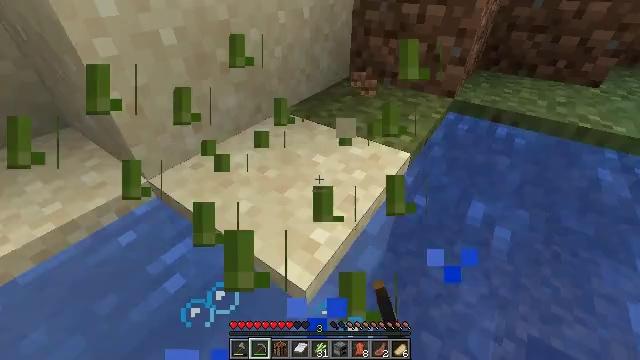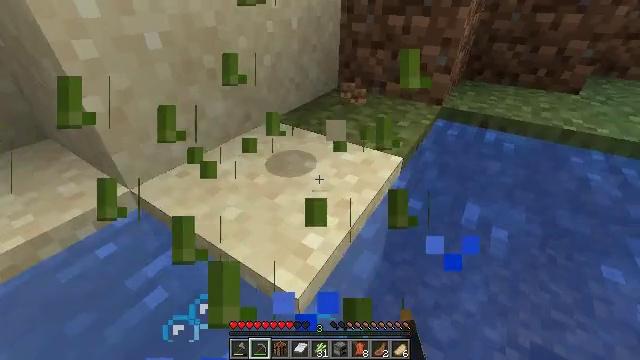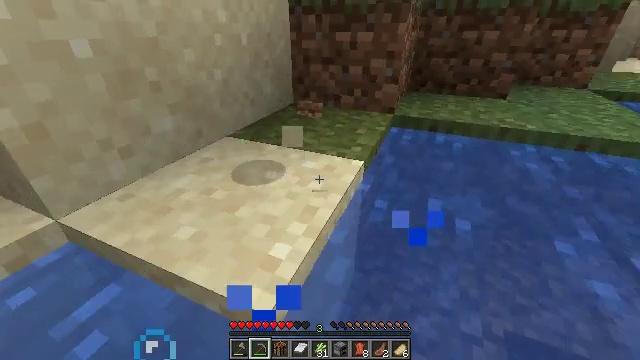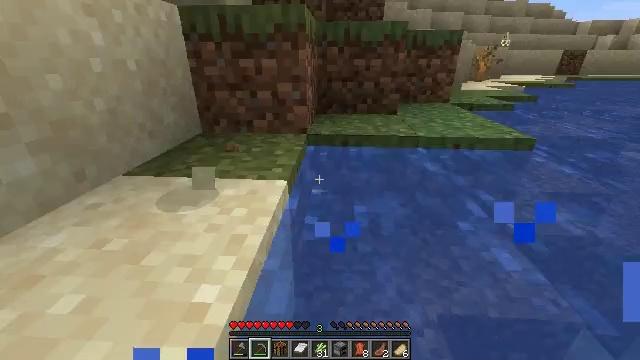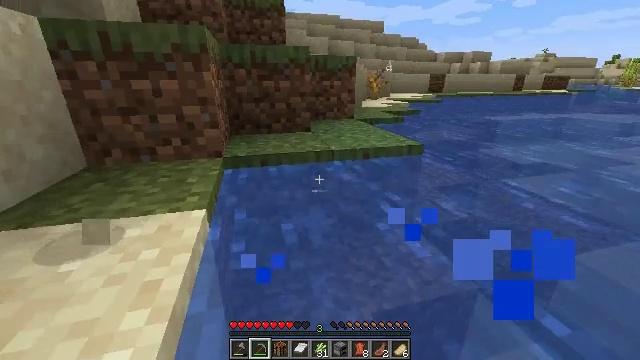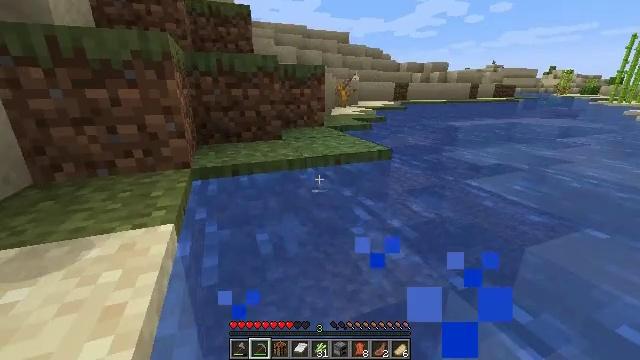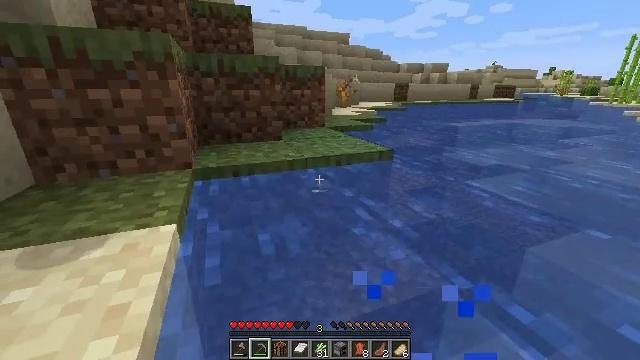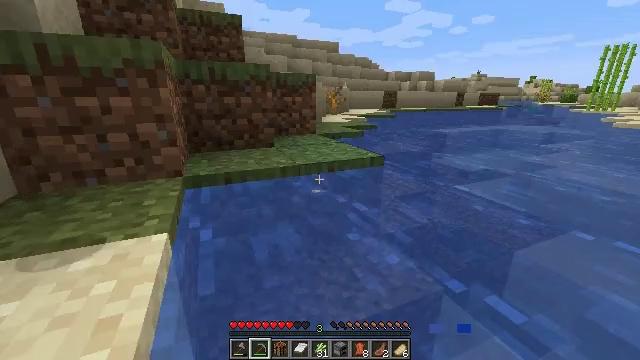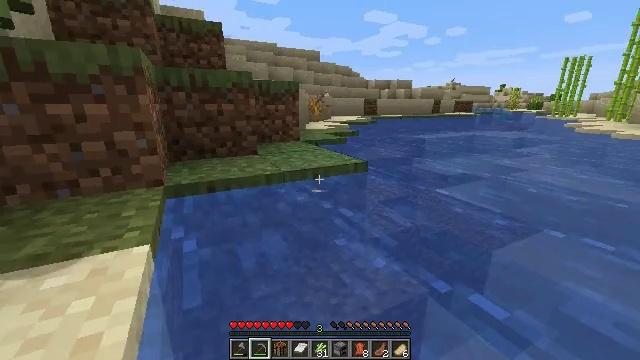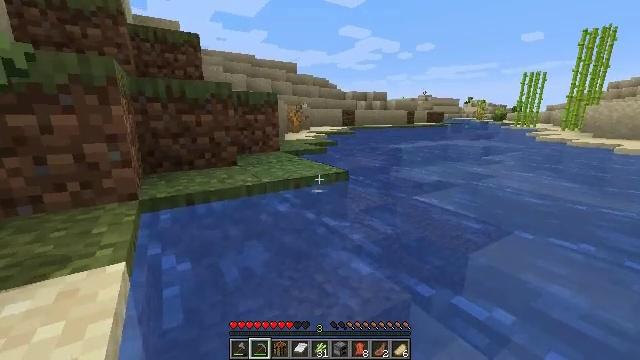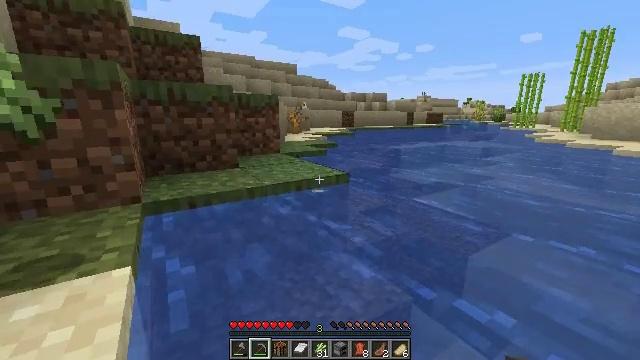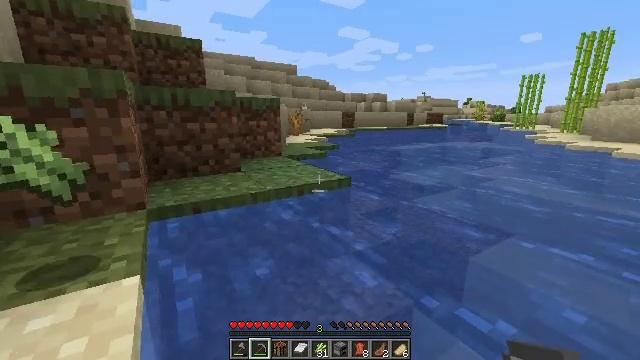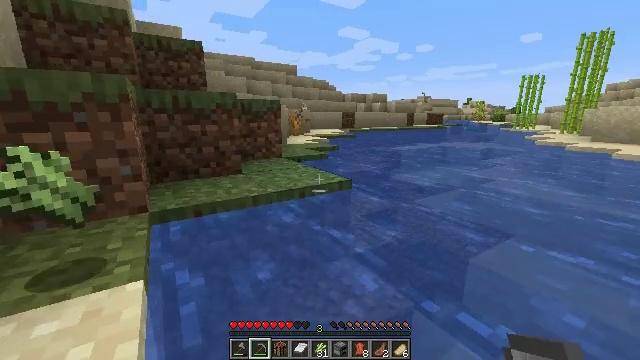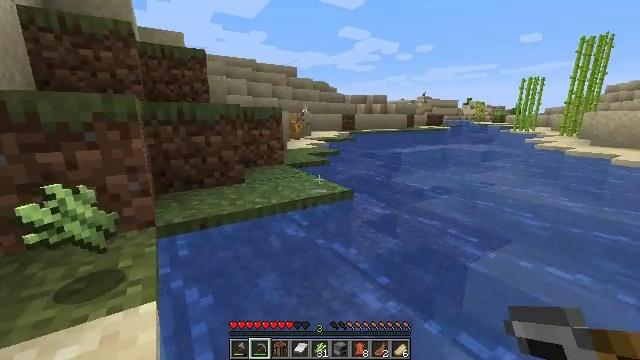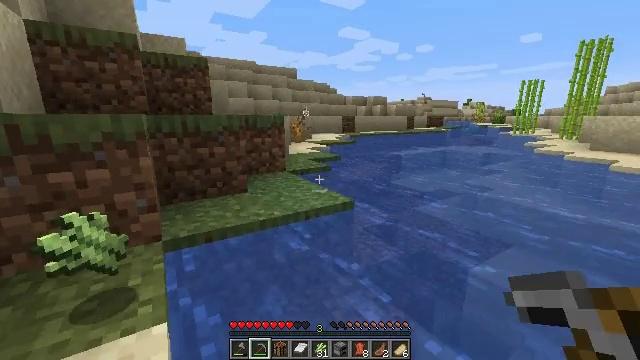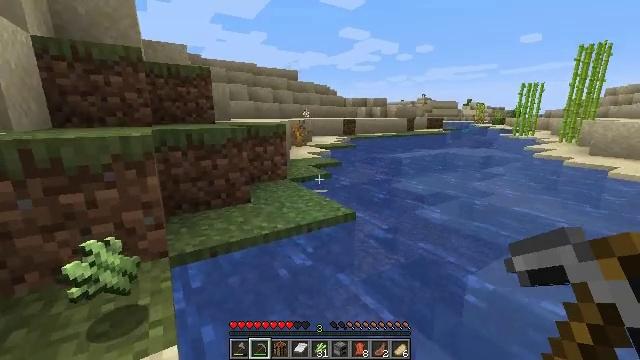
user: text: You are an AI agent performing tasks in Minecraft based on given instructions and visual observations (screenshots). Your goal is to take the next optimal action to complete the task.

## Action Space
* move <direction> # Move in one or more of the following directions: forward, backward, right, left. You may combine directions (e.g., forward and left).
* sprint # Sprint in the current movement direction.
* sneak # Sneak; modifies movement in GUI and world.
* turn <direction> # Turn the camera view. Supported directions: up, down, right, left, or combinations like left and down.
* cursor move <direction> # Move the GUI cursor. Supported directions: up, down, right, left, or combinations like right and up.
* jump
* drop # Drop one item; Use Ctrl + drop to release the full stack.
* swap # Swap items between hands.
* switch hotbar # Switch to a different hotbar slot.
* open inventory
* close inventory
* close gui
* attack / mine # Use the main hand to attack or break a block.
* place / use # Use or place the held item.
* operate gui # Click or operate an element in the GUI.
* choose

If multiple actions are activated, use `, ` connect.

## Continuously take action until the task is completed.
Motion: motion action
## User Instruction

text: Mine the dead bush in the desert.
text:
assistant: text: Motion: turn right and up
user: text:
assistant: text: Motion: move forward, turn right and up
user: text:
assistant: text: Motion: move forward, turn right and up
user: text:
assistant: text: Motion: move forward, turn right and up
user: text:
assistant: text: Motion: move forward and move left, turn right and up
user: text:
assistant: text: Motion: move forward and move left
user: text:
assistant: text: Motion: move forward and move left, turn right and up
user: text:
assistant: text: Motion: move forward and move left, turn right and up
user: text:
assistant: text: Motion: move forward and move left, turn right and up
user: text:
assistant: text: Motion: move forward and move left, jump
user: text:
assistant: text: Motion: move forward and move left, jump
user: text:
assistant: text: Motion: move forward and move left, jump
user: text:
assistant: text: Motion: move forward and move left, jump
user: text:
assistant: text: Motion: move forward and move left, jump
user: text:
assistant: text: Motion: move forward and move left, jump
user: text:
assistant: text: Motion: move forward and move left, jump
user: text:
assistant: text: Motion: move forward and move left, jump
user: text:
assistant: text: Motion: move forward and move left, jump
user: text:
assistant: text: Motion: move forward and move left, sprint, jump
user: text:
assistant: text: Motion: move forward and move left, sprint, jump
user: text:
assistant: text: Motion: move forward and move left, sprint, jump
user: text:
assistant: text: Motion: move forward and move left, sprint, jump
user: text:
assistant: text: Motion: move forward, sprint, jump
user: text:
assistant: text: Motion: move forward, sprint, jump
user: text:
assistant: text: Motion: move forward, sprint, jump
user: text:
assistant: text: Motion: move forward, sprint, jump
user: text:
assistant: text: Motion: move forward, sprint, jump
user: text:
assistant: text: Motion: move forward, sprint, jump
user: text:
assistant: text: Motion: move forward, sprint, jump
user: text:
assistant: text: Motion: move forward, sprint, jump